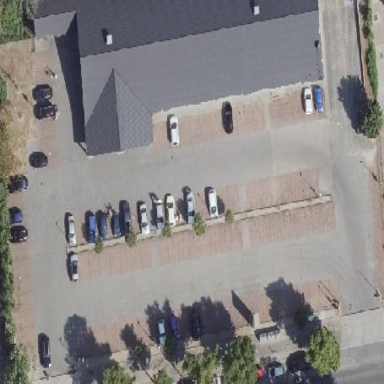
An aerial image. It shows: Parking area with paving stones.